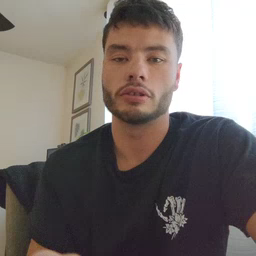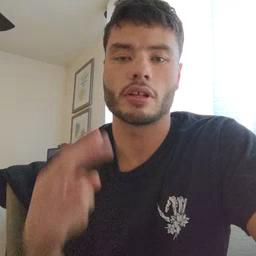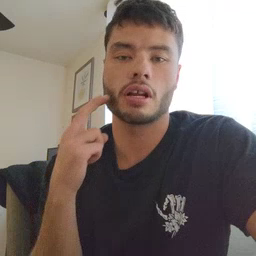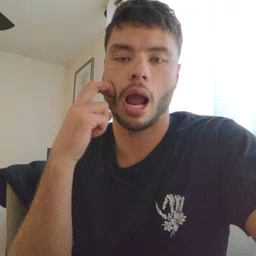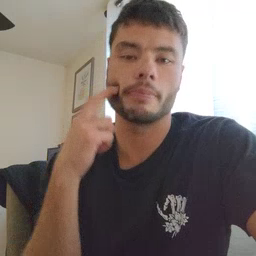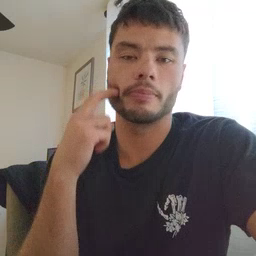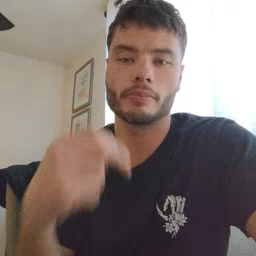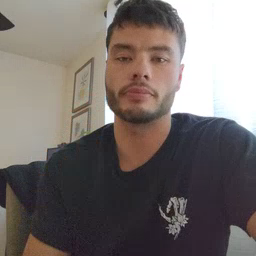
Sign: gum